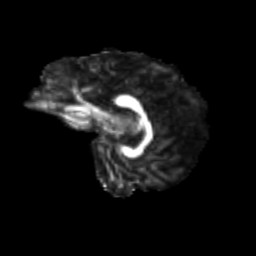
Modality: FA
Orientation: sagittal
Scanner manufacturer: siemens
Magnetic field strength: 3 T
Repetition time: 9.2 s
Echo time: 0.084 s